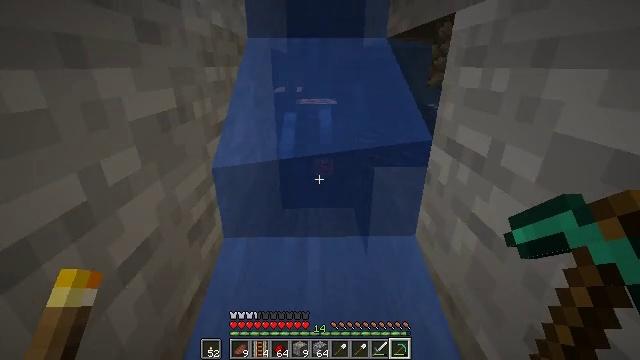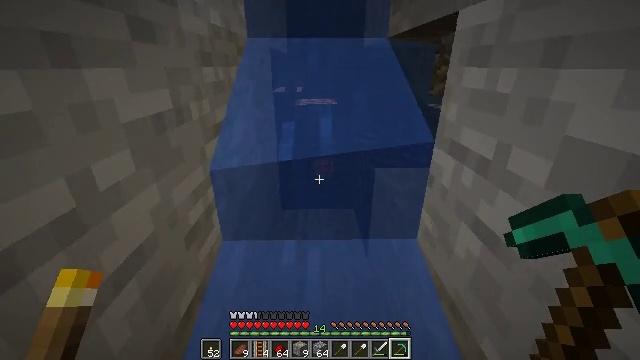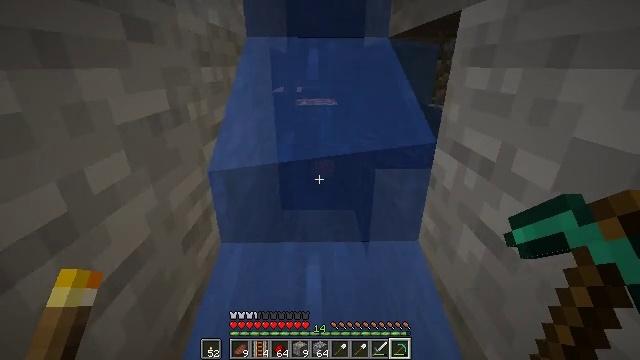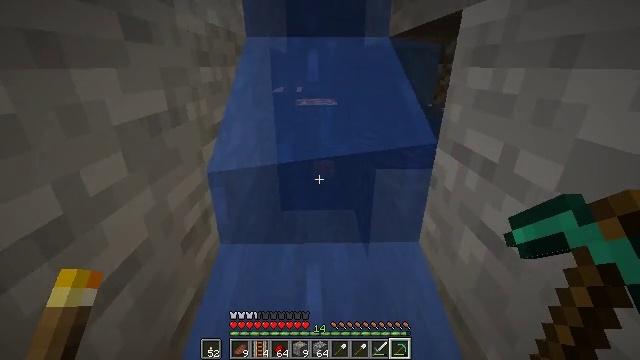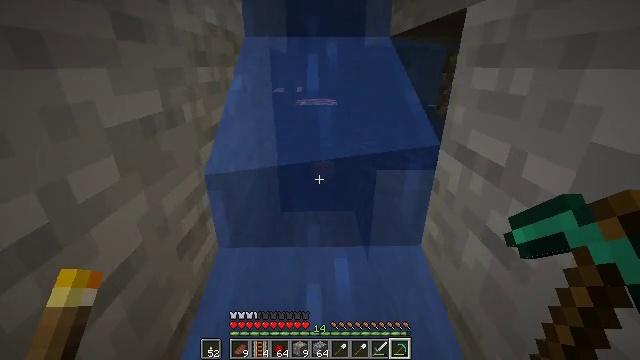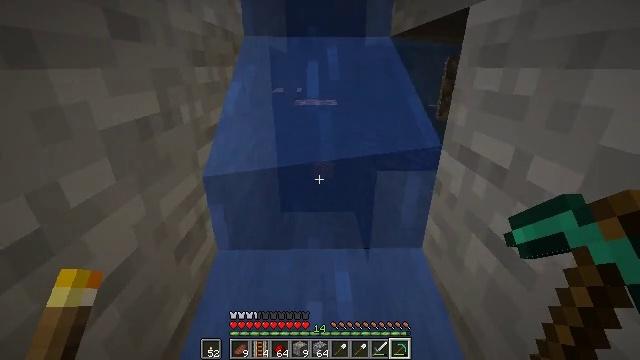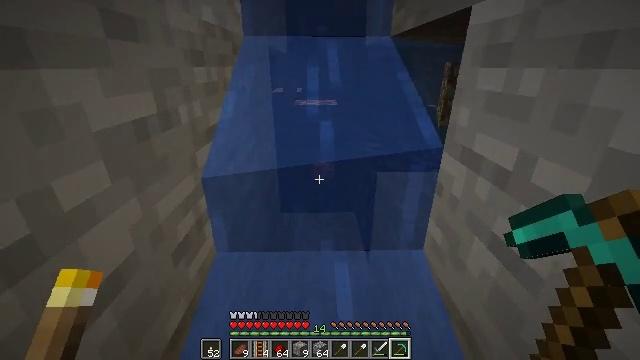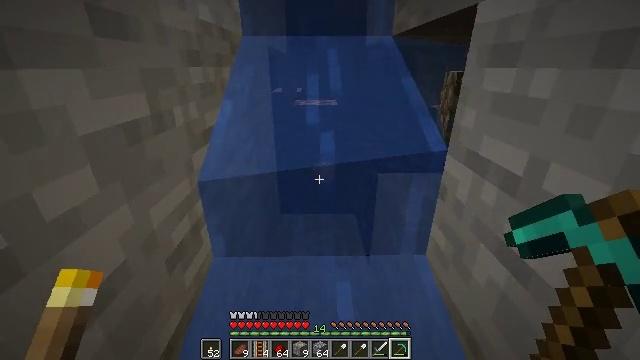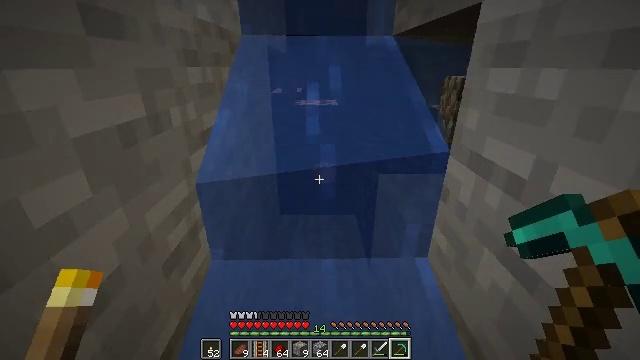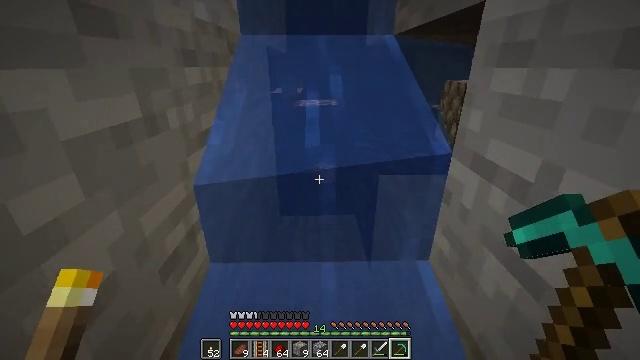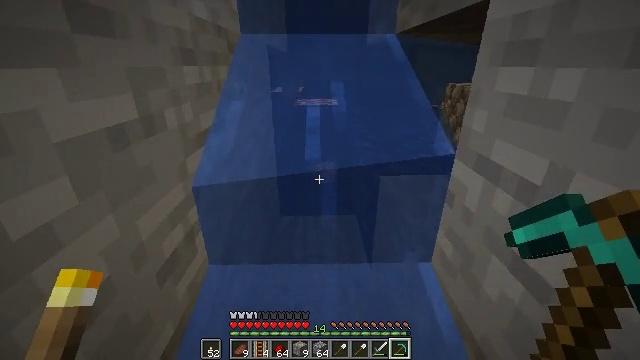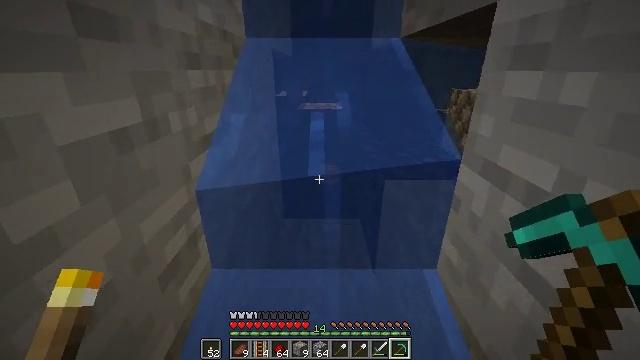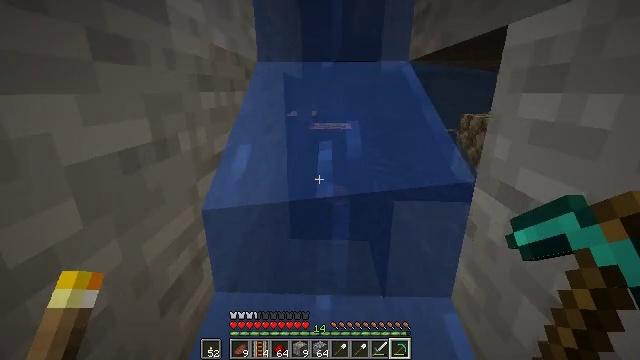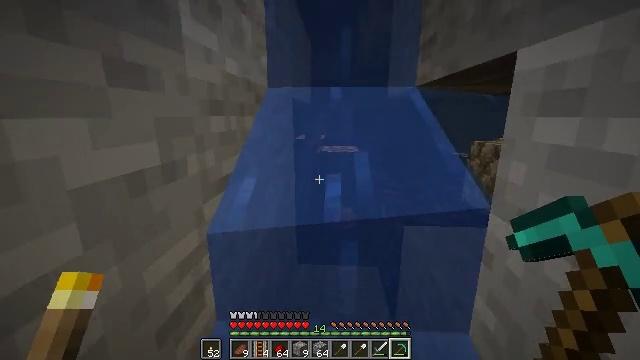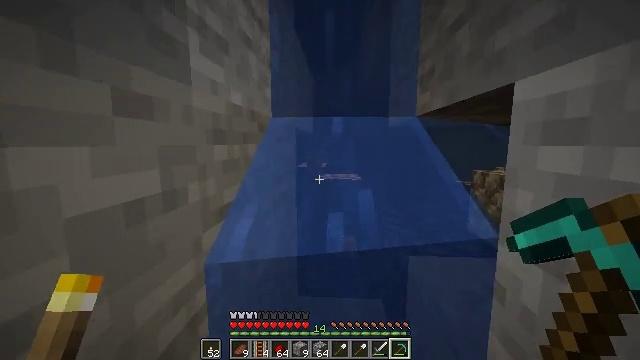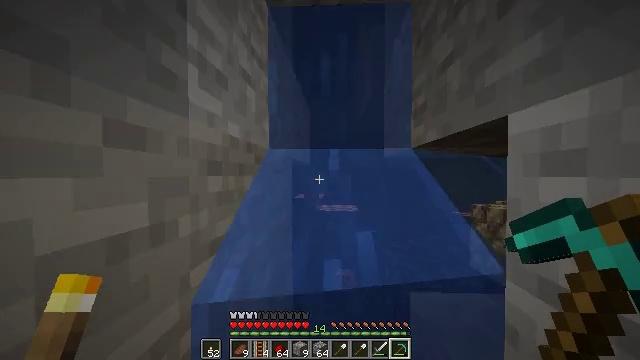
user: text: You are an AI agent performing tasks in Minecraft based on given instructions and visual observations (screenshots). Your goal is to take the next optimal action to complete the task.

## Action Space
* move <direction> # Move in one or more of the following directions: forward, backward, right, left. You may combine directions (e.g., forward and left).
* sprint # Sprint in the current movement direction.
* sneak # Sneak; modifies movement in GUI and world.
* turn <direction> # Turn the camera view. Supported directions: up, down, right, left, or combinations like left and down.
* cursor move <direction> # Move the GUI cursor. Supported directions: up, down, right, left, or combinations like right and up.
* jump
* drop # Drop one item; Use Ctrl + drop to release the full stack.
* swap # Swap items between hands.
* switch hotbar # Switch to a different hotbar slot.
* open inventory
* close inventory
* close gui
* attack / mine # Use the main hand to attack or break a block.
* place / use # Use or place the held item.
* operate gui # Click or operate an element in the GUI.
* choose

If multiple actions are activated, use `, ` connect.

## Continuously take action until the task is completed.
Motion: motion action
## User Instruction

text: Remove a spruce button from the inventory.
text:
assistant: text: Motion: move forward, jump
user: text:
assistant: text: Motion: move forward, jump
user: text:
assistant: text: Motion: move forward, jump
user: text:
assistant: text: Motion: move forward, jump
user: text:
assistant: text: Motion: move forward, jump
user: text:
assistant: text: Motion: move forward, jump
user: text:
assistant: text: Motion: move forward, jump
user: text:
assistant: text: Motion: move forward, jump
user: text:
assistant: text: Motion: move forward, sprint, jump
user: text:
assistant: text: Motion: move forward, sprint, jump
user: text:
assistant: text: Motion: move forward, sprint, jump
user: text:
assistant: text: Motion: move forward, sprint, turn left and up, jump
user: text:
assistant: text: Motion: move forward, sprint, turn left and up, jump
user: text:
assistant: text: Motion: move forward, turn up, jump
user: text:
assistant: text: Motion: move forward, turn up, jump
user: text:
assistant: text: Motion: move forward, turn up, jump
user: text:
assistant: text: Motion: move forward, turn up, jump
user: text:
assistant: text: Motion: move forward, sprint, turn up, jump
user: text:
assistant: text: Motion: move forward, sprint, turn up, jump
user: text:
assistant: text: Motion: move forward, sprint, jump
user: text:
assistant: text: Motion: move forward, sprint, jump
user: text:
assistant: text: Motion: move forward, jump
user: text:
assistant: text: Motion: move forward, jump
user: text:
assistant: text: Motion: move forward, sprint, jump
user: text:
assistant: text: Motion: move forward, sprint, jump
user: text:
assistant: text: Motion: move forward, sprint, jump
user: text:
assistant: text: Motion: move forward, sprint, jump
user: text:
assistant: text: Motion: move forward, jump
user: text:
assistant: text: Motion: move forward, jump
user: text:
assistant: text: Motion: move forward, jump